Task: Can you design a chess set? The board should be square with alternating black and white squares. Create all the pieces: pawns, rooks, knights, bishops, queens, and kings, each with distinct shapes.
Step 2971:
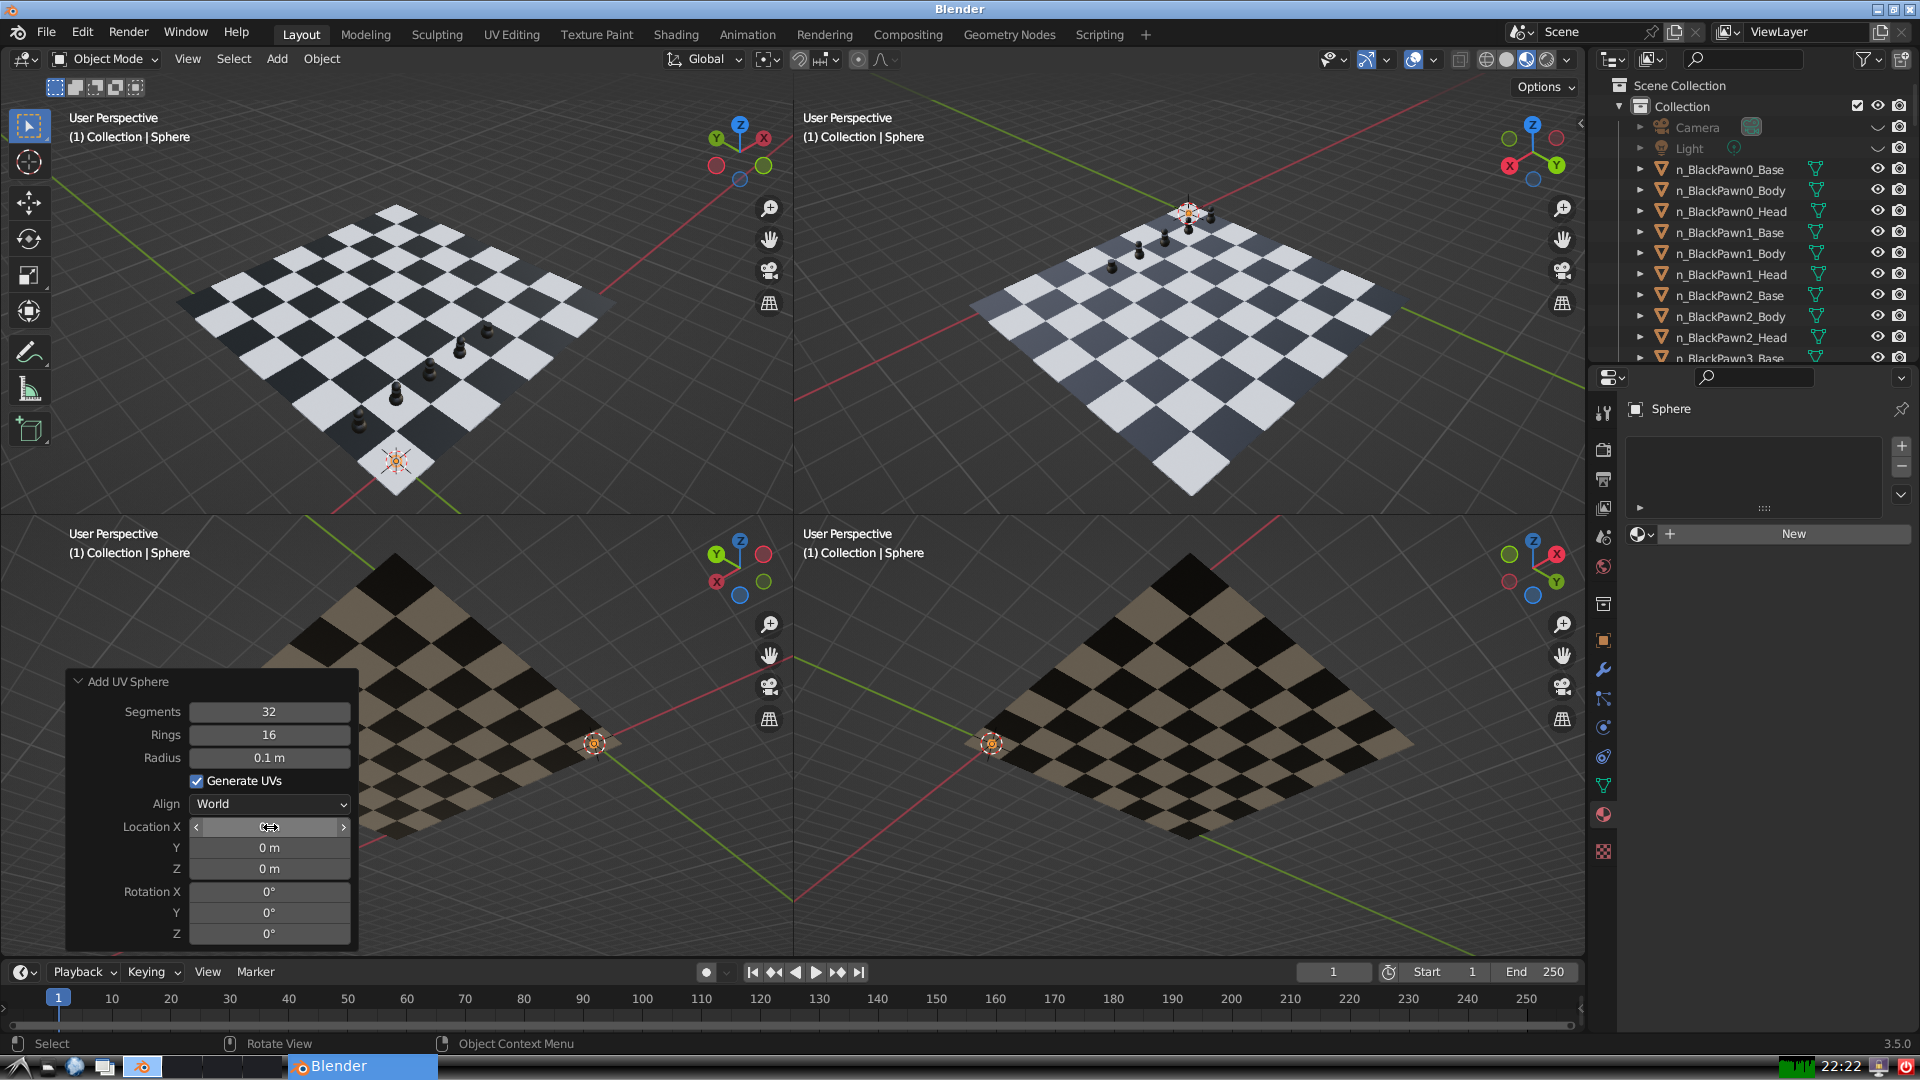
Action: click: no